Current action and preconditions to check: trajectory_clear

Your task: For each precondition in the list above, predict whether it will hold at this action.

Consider the current scene as observed from the mobile robot's camera, and analyze the predicted future states of all dynamic agents (e.g., people, animals, vehicles, or any moving entities) within the NEXT SECOND.

IMPORTANT: Only answer "very likely" if you are absolutely certain—based on strong, clear evidence—that a dynamic agent will violate the precondition in the predicted future state. Do NOT answer "very likely" for unlikely, ambiguous, or low-probability risks.

Ask yourself for each precondition: Is there a high probability, with clear and convincing evidence, that the predicted future states of any dynamic agent will interfere with the predicted future state of the currently executing action within the NEXT SECOND, causing that precondition to fail?

Assess the risk level based on these predictions. Use "likely" or "very likely" if motions create a clear risk of interference.

Use "neutral" or "improbable" if agents are nearby but their predicted paths are clearly diverging or non-conflicting.

Failure Risk Categories: "very improbable", "improbable", "neutral", "likely", "very likely"

Answer Format: Output ONLY the probability_of_failure value from these categories: "very improbable", "improbable", "neutral", "likely", "very likely"

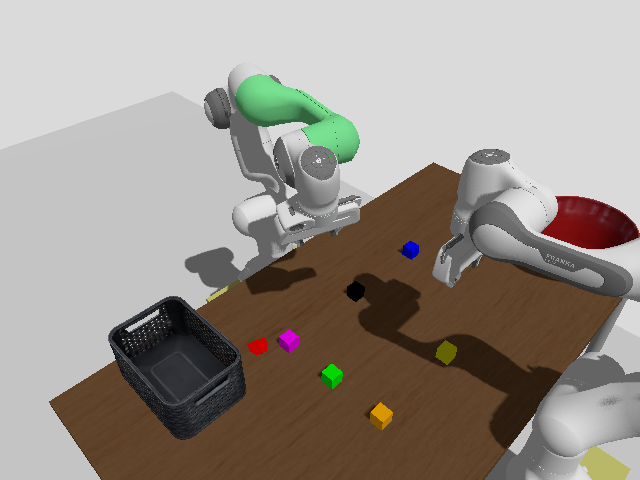

Answer: improbable